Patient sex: F
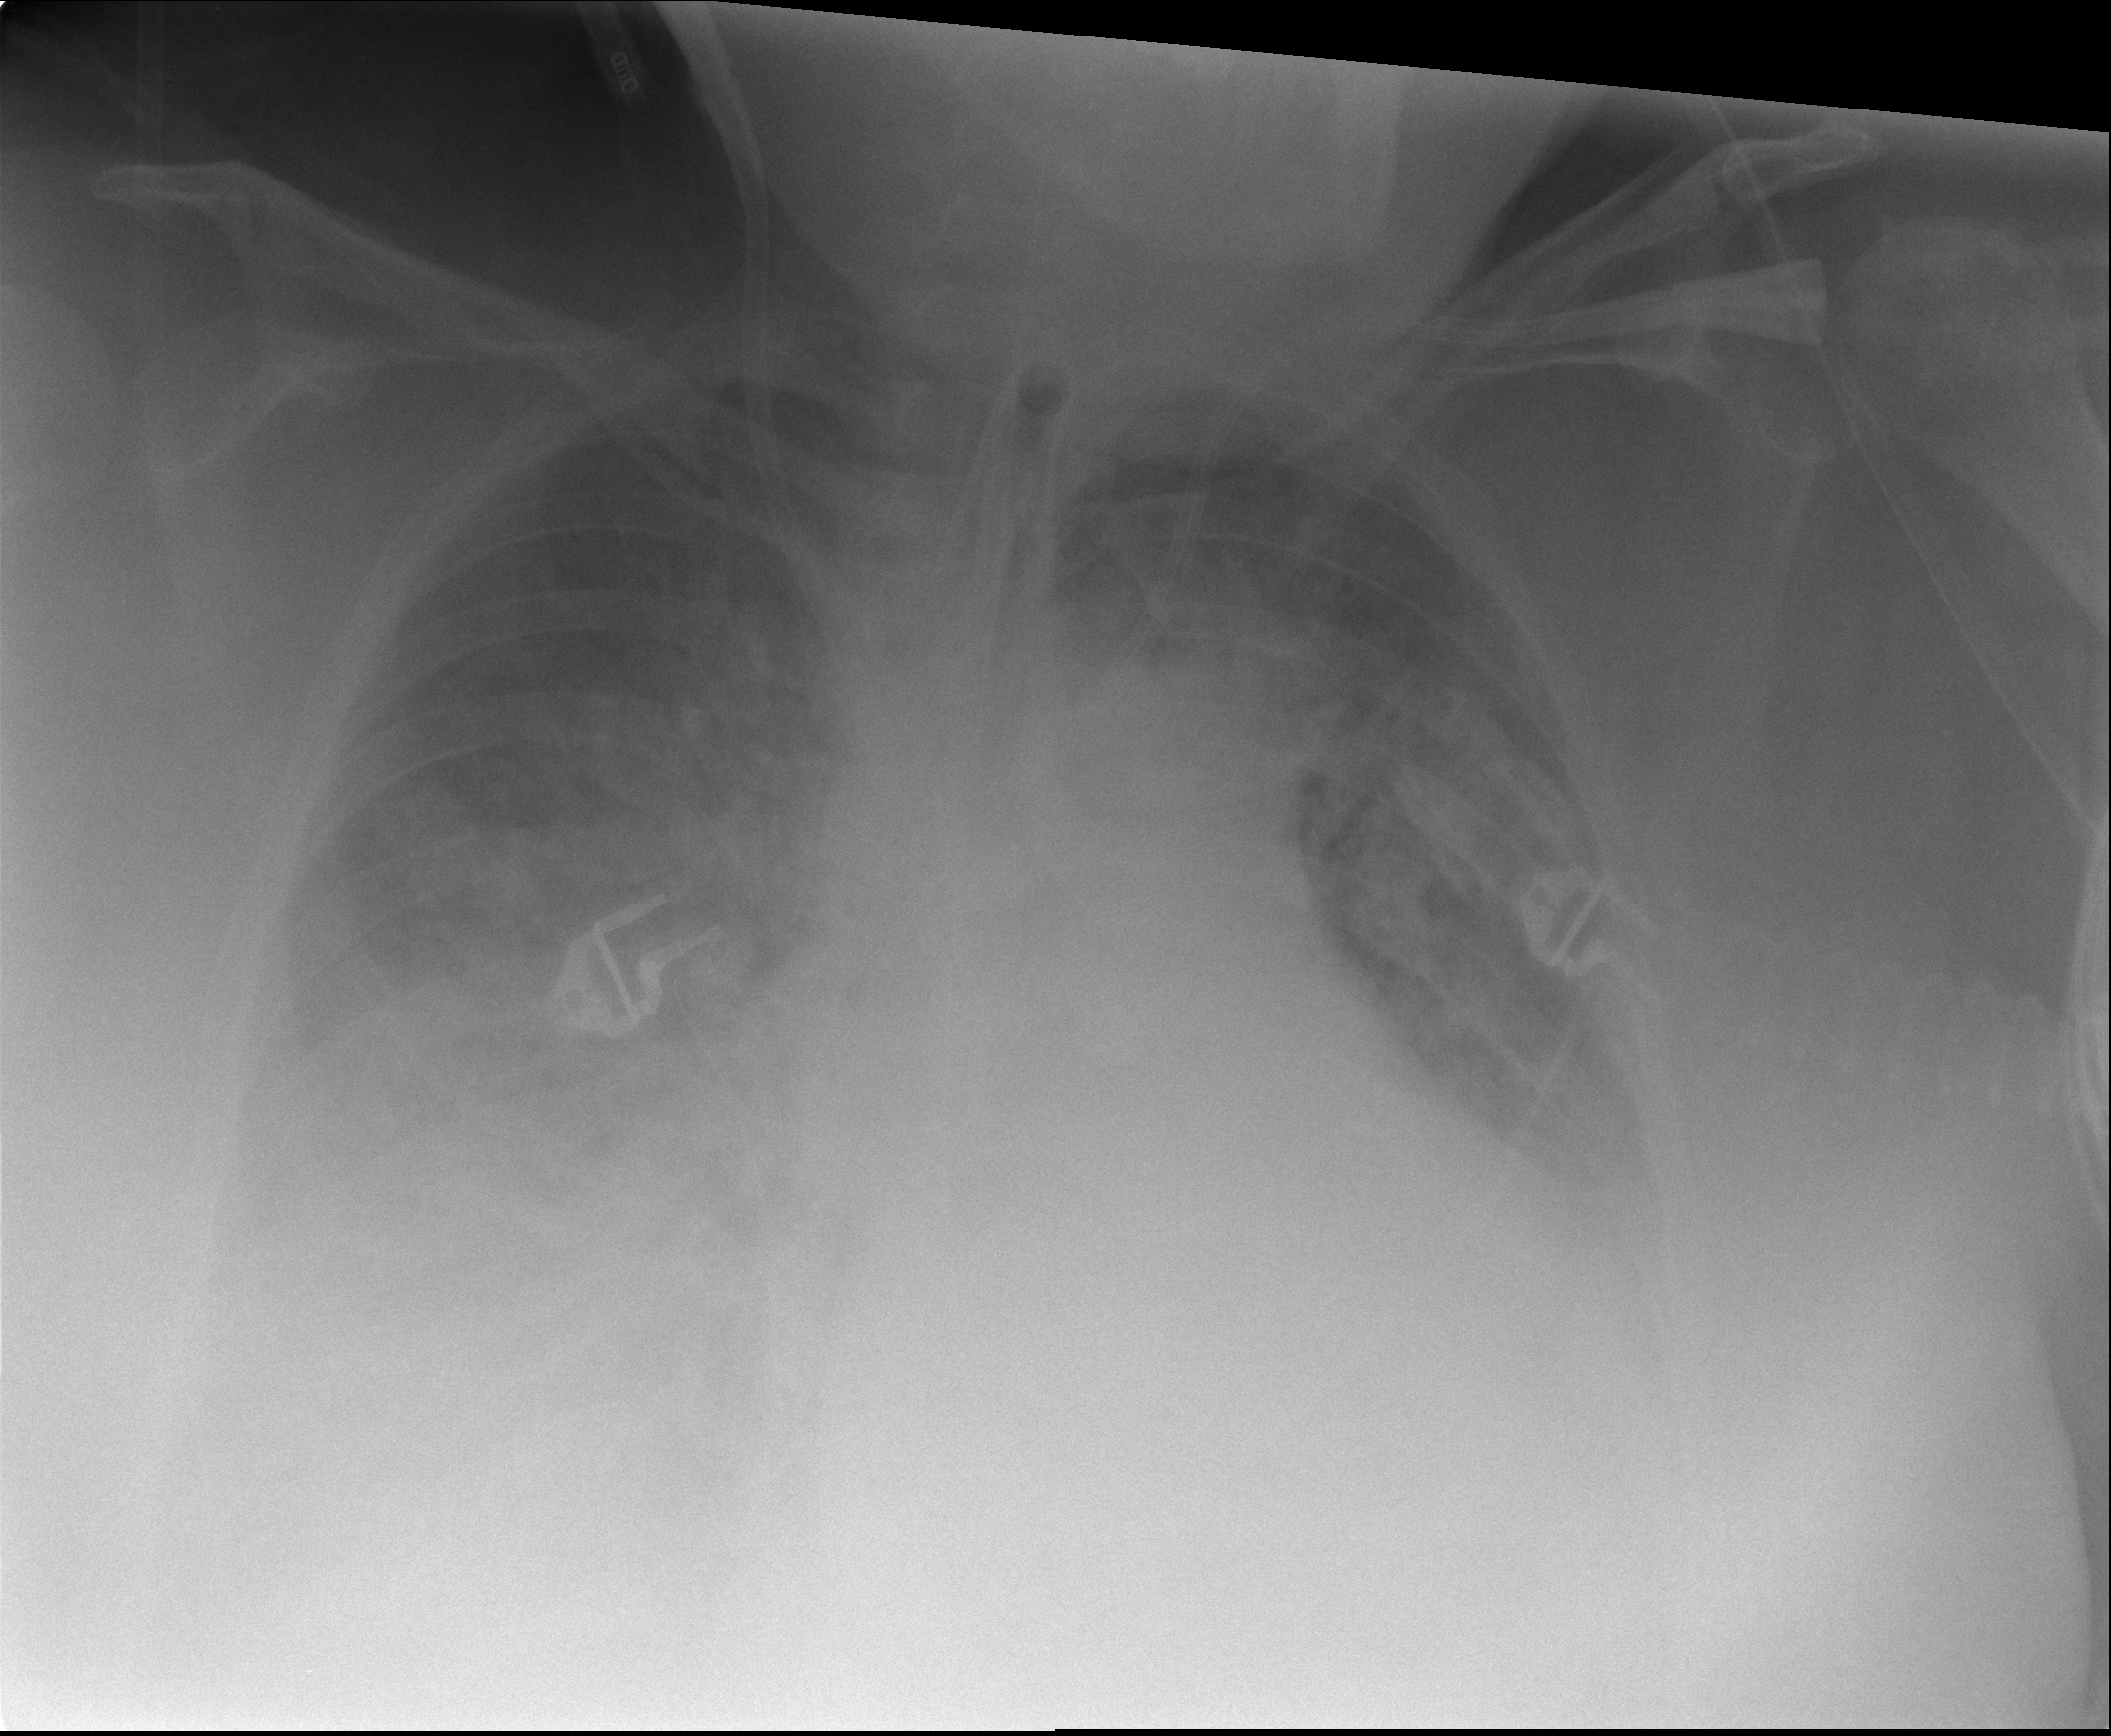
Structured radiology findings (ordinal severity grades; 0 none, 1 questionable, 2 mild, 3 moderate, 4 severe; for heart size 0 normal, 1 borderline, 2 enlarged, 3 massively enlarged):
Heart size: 1
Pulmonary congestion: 3
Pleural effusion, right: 3
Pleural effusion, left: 2
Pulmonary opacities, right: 2
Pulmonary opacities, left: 2
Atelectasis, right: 2
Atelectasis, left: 2